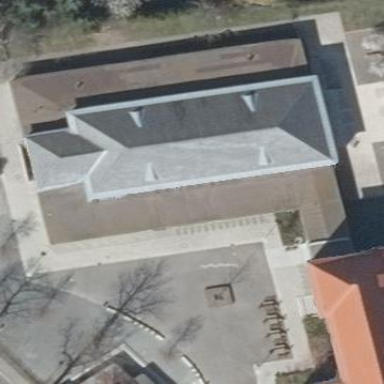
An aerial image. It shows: Theater building.